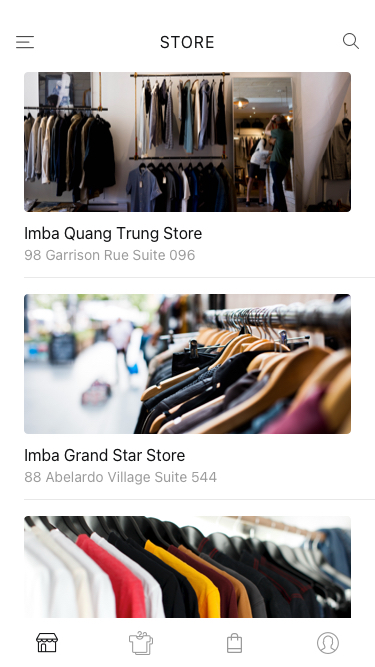
Text in this UI design:
Imba Quang Trung Store
98 Garrison Rue Suite 096
Imba Grand Star Store
88 Abelardo Village Suite 544
Store